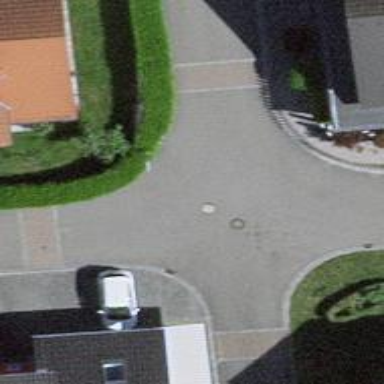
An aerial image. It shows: Living street.